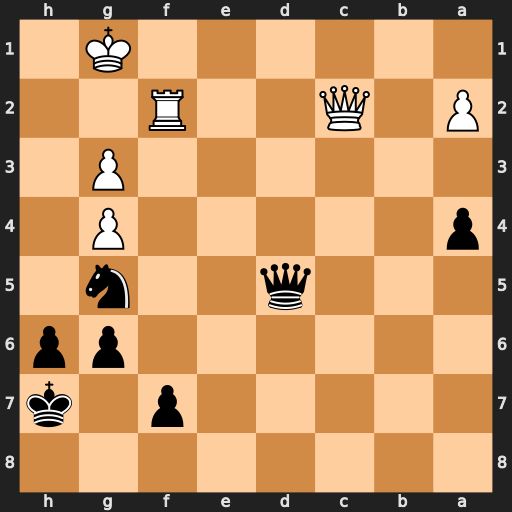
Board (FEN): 8/5p1k/6pp/3q2n1/p5P1/6P1/P1Q2R2/6K1
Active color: b
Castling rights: -
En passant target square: -
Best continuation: Nh3+ Kh2 Nxf2